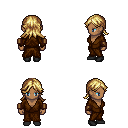
a pixel art fantasy rpg character, female body template, human, dark skin, brown robe, magenta pants, blonde loose hair, leather bracers, black shoes, four views (front, back, left, right), 2x2 character sprite sheet, small pixel art, hard edges, no anti-aliasing